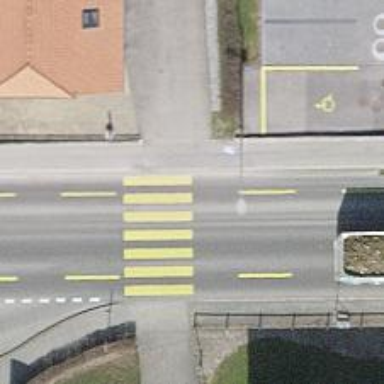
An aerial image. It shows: Marked road crossing.